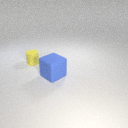
small yellow rubber cylinder behind large blue rubber cube